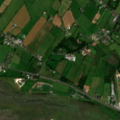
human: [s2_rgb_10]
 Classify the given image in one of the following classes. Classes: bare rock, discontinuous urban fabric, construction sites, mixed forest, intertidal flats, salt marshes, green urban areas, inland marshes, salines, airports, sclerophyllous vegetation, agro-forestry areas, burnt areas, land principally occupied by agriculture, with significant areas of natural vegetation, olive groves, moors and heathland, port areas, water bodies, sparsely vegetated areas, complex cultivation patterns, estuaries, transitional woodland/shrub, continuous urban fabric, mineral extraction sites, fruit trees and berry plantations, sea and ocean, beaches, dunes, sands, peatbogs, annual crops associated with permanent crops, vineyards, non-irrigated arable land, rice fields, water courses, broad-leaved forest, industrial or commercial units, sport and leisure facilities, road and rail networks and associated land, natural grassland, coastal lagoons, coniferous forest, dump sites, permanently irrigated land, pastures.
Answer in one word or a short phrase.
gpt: pastures, complex cultivation patterns, intertidal flats